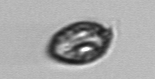
Label: Katodinium_or_Torodinium